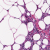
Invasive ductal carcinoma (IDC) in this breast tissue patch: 0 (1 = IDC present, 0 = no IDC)